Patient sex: M
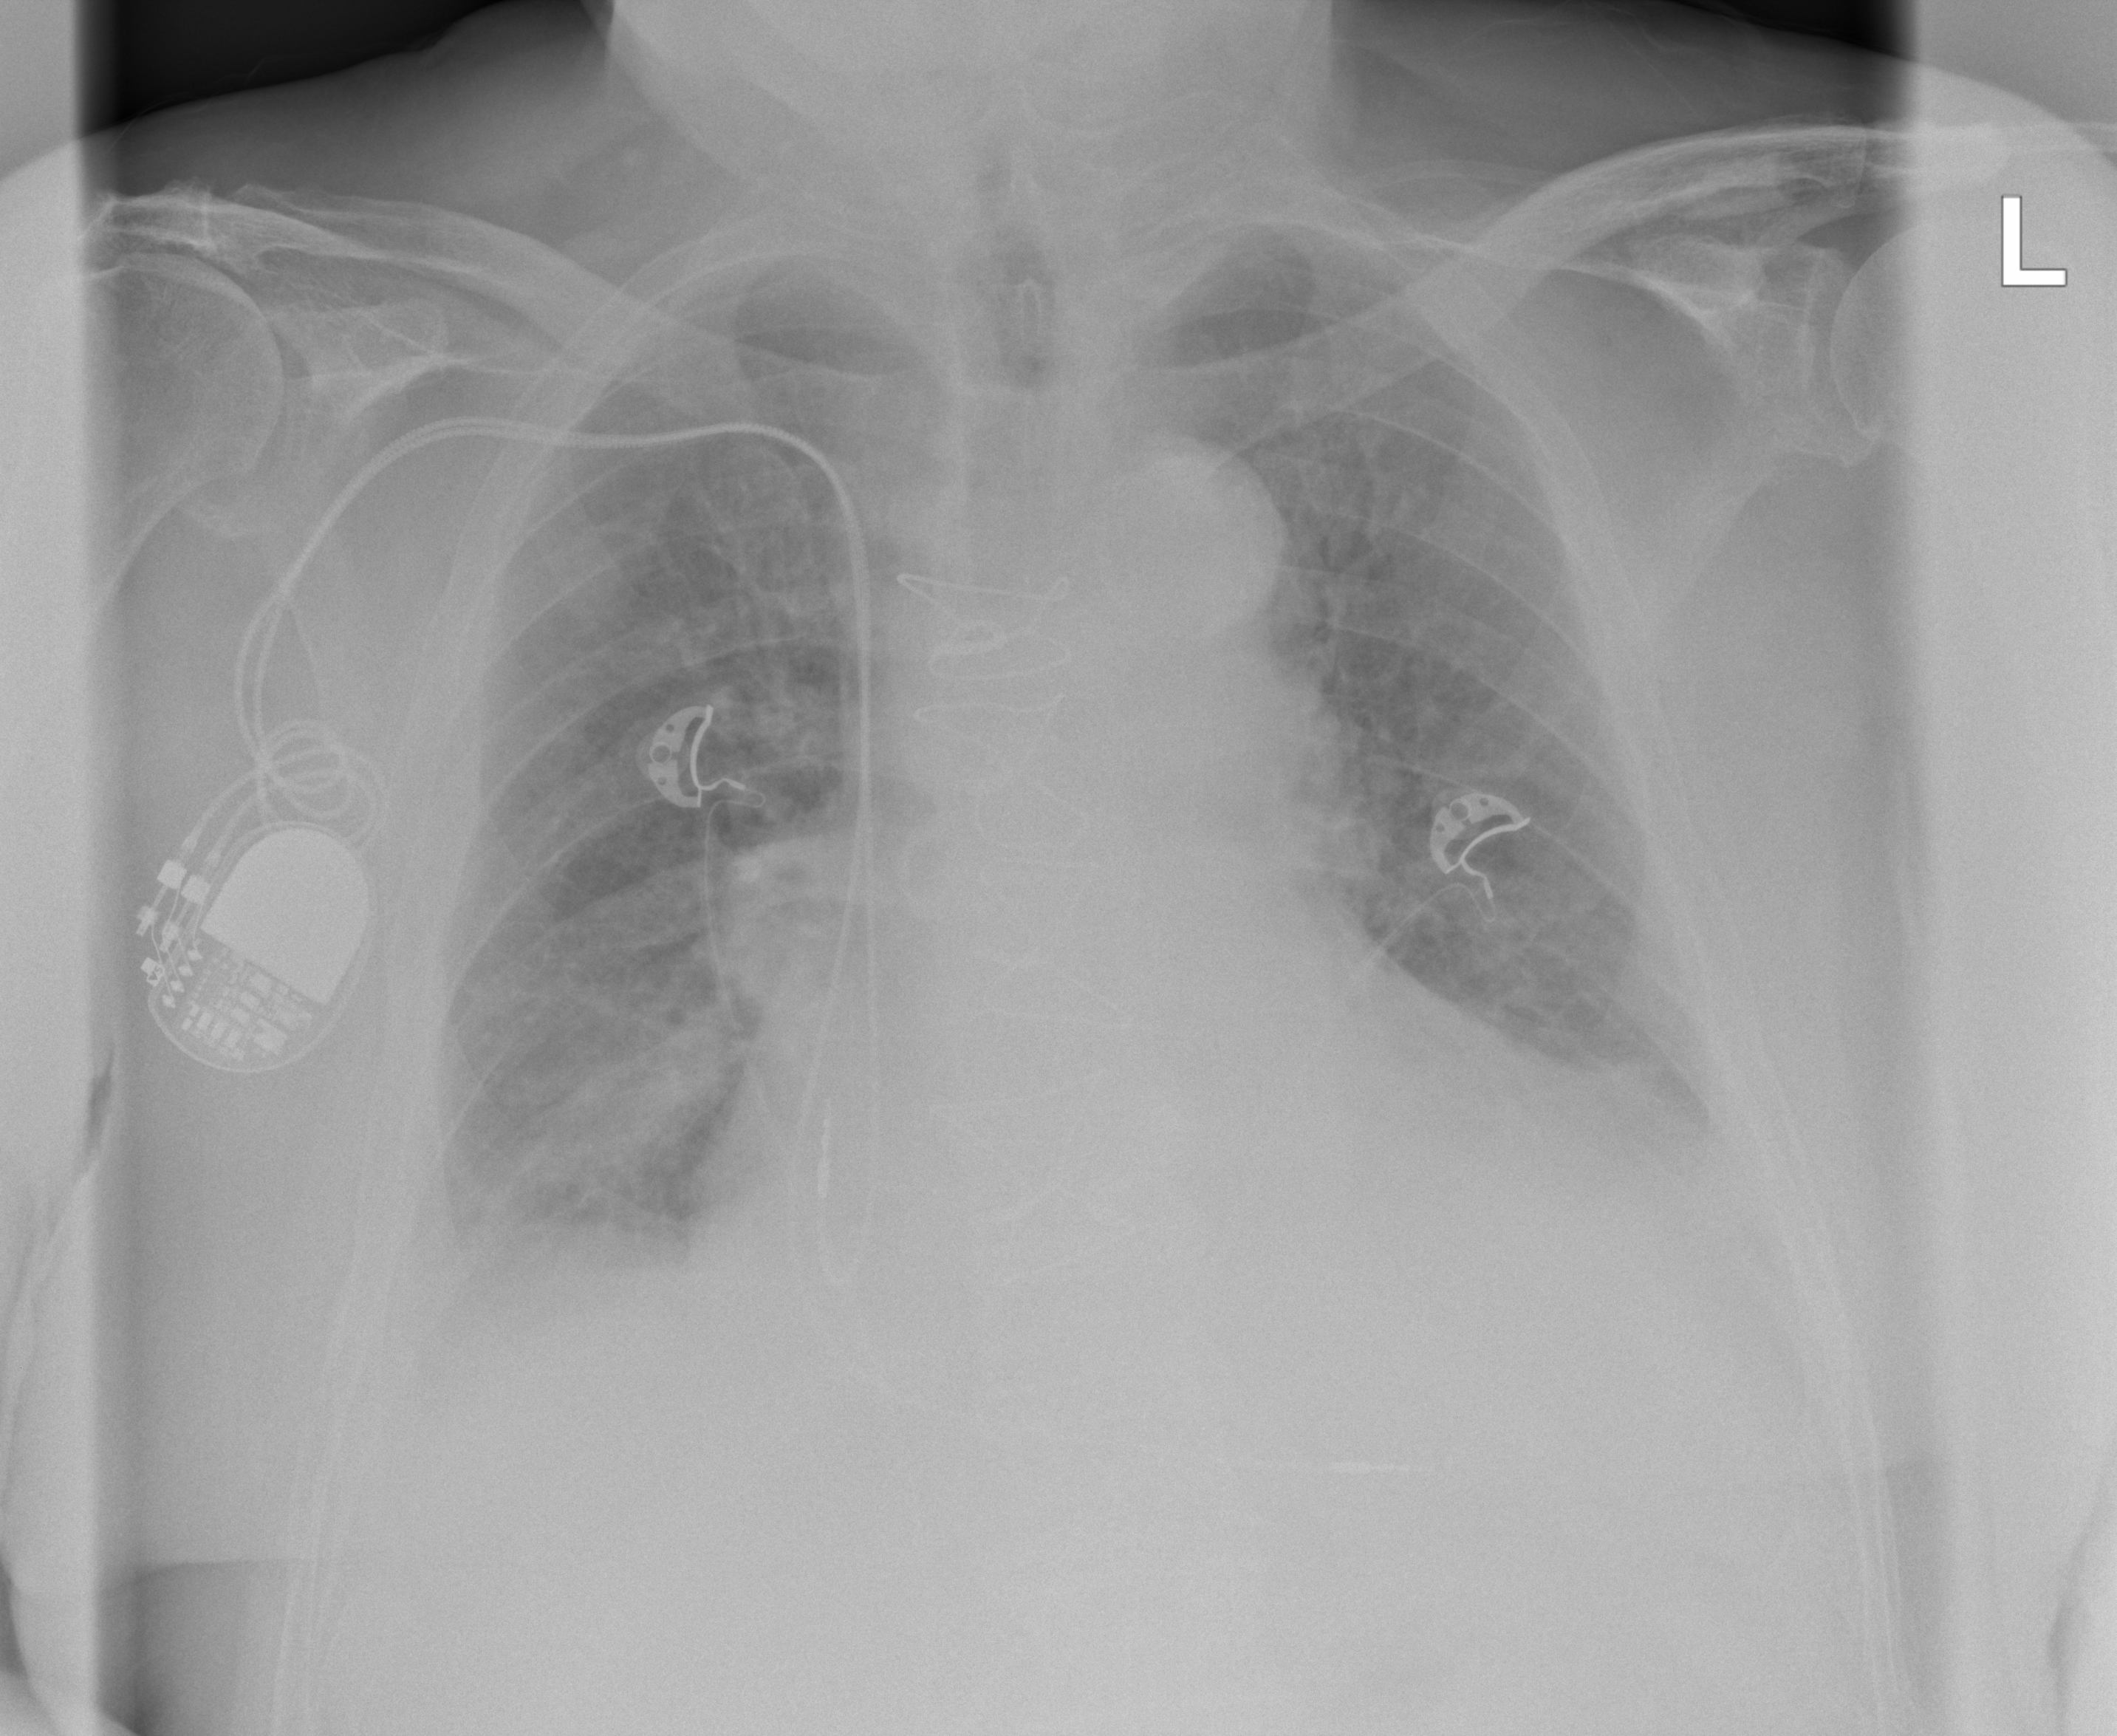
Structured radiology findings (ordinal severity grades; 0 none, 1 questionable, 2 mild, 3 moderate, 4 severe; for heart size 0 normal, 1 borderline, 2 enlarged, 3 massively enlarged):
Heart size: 2
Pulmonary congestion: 2
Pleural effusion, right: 2
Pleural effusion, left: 2
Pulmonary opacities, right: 2
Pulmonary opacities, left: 2
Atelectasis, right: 2
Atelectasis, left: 2